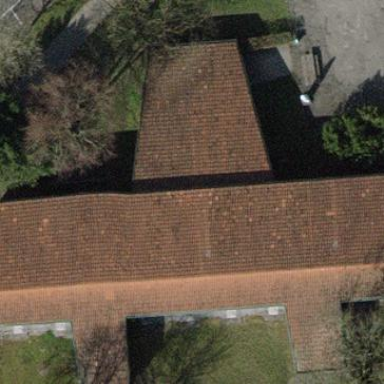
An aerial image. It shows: School building.